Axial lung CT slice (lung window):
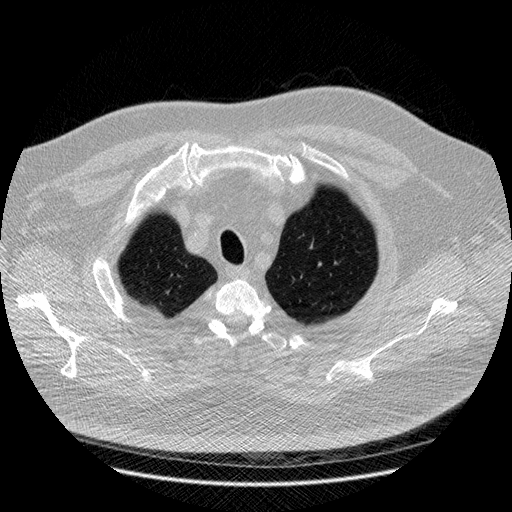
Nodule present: no